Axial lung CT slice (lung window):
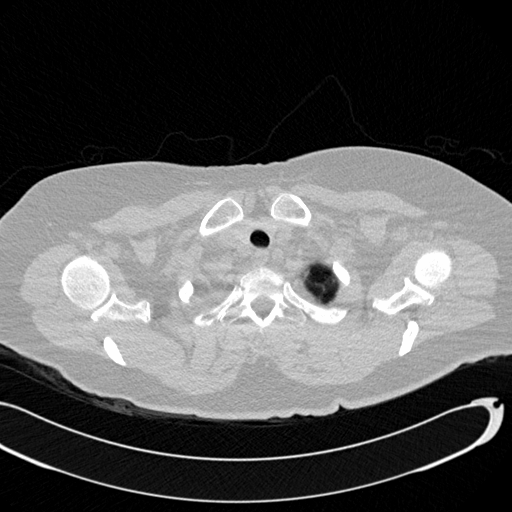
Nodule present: no